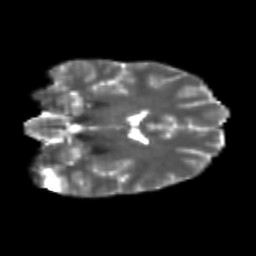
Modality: T2w
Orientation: coronal
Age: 24
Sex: female
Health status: healthy
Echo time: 0.074 s